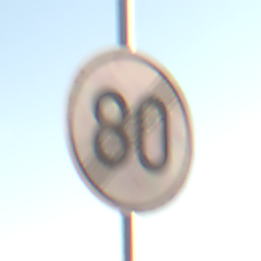
Verkehrszeichen: EndeGeschwindigkeit80
Umgebung: Outdoor, Nature
Tageszeit: SunriseSunset
Wetter: PartlyCloudy
Licht: Natural
Jahreszeit: NotSpecified
Kontrast: HighContrast